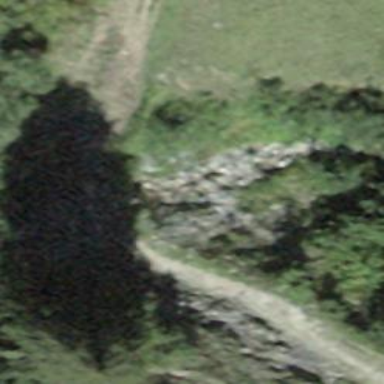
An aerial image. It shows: Culvert tunnel.